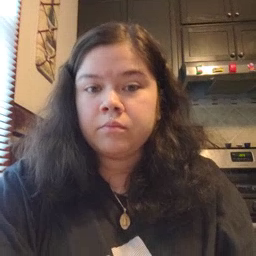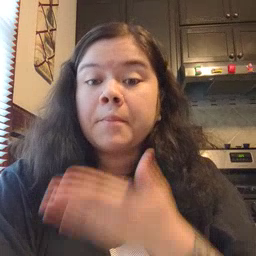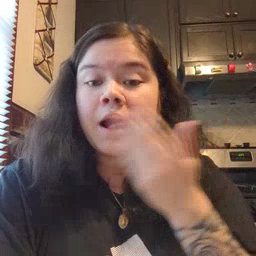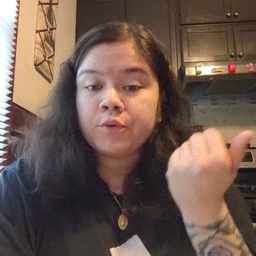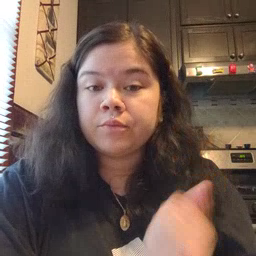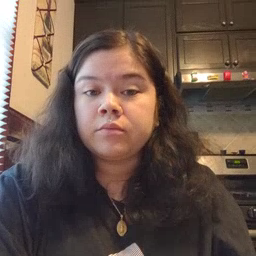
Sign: better